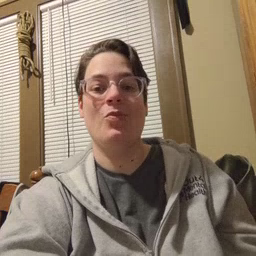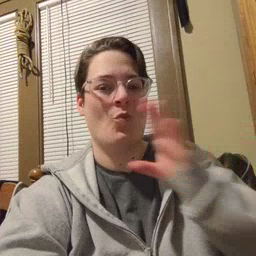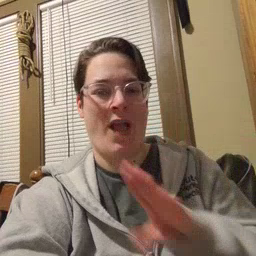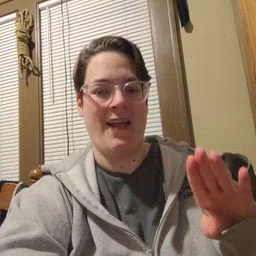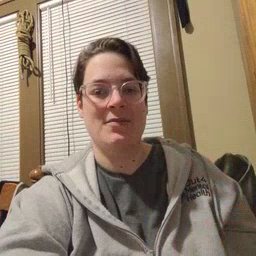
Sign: quiet